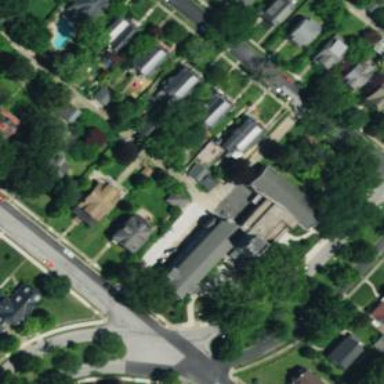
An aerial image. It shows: Alley classified as service road.